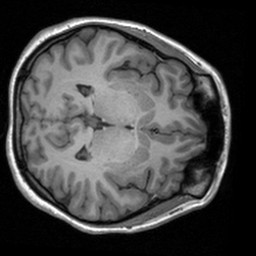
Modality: T1w
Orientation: axial
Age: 24
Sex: female
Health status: healthy
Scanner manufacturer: siemens
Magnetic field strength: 3 T
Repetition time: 1.9 s
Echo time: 0.00226 s